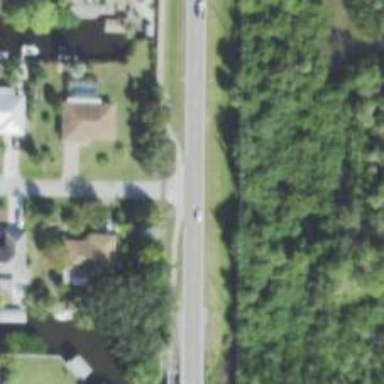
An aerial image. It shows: Left sidewalk along asphalt tertiary road.